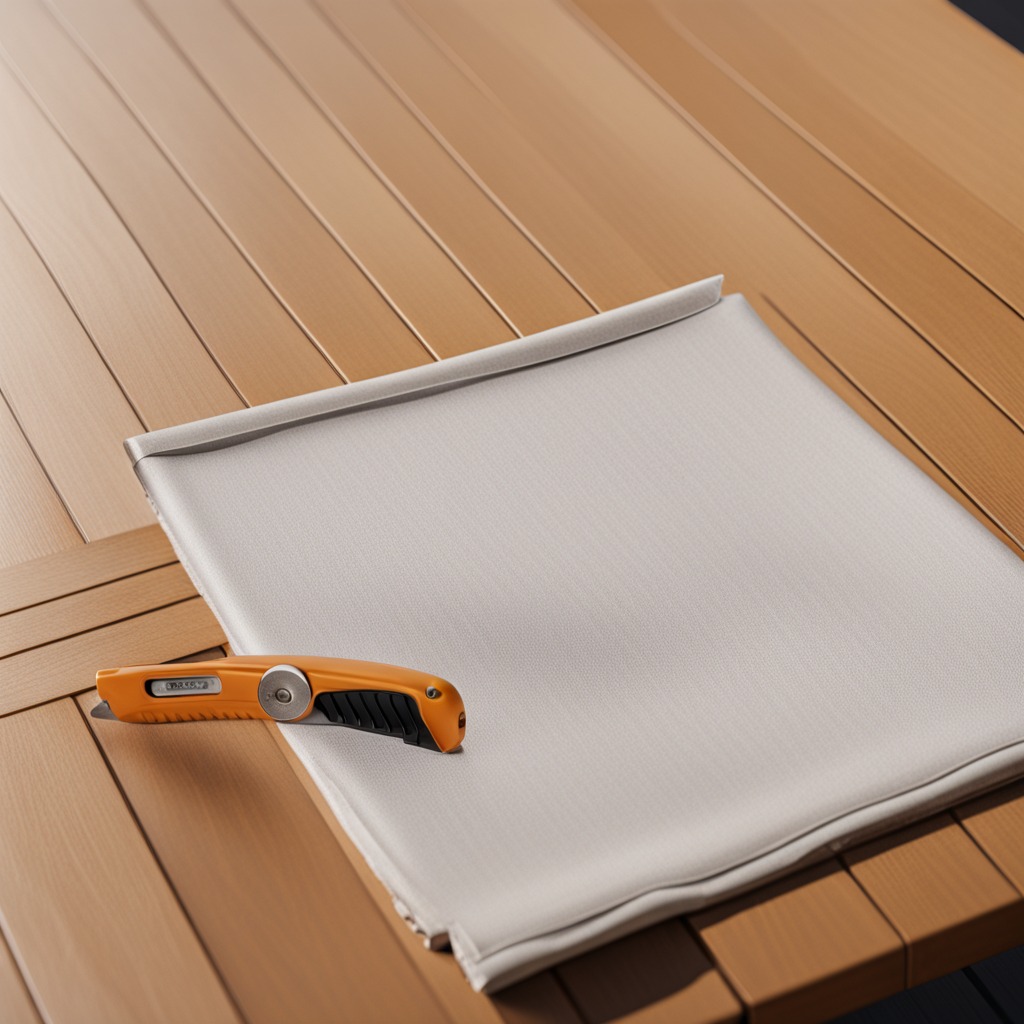
A utility knife lying on a wooden table in an outdoor workshop during daytime bright natural light soft shadows worn but beneath the cloth